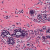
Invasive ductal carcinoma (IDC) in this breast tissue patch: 0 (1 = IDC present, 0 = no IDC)